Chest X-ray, PA view. Patient: 39 years old, sex M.
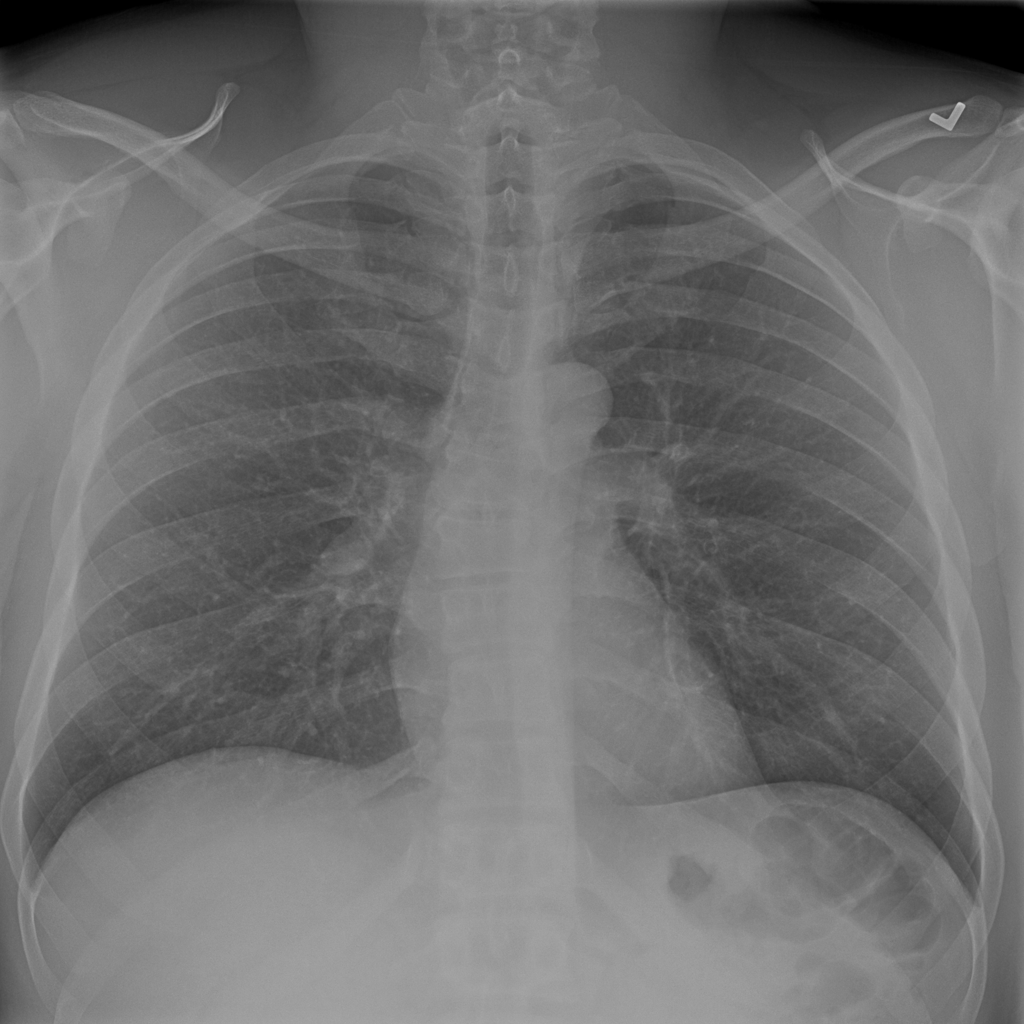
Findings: Infiltration